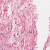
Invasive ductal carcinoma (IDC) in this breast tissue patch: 0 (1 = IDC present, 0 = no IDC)